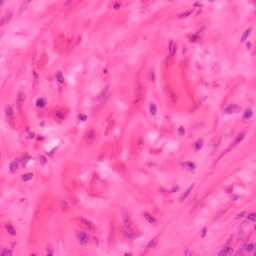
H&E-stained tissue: Colon